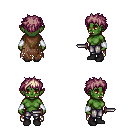
a pixel art fantasy rpg character, female body template, orc, green skin, brown tattered cape, metal pants, white blonde bedhead hairstyle, white cloth bracers, black shoes, dagger, four views (front, back, left, right), 2x2 character sprite sheet, small pixel art, hard edges, no anti-aliasing